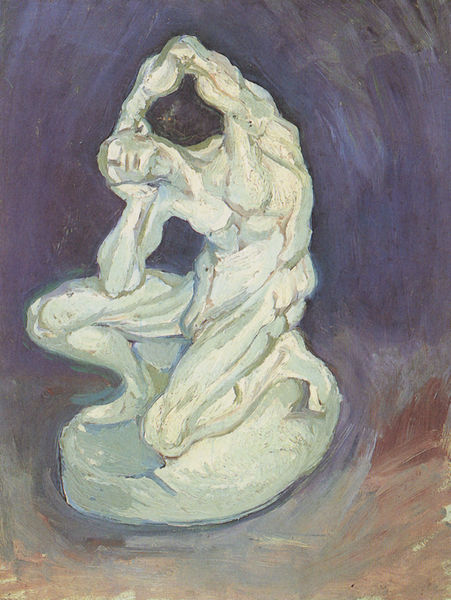
Titel: Gipsmodell eines knienden Mannes
Künstler: Vincent van Gogh
Standort: Amsterdam
Institution: Van Gogh Museum
Schlagwörter: akt, blau, fuß, gemälde, hand, kopf, körper, mann, nackt, schatten, weiß, aquarell, cezanne, sitzen, bewegung, braun, brust, frankreich, geste, grau, hintergrund, kreide, marmor, mitte, mund, ohr, pastell, rücken, stützen, zeichnung, ölbild, rot, beige, expressionismus, malerei, jung, arm, arme, augen, gesicht, mensch, sockel, stein, hals, hände, öl, pastos, boden, figur, pose, kinn, kontrast, skulptur, statue, beine, bein, füße, hocke, man, haltung, studie, moderne, abstrakt, modern, farbe, lila, violett, dehnen, oil, people, red, white, duktus, dunkelblau, expressionism, painting, table, muskeln, bauch, plastik, plinthe, podest, rodin, junge, ölfarbe, geschlecht, knie, oberschenkel, schenkel, geschlossen, muskulös, tusche, unbekleidet, torso, hocken, gewunden, knien, denker, pinsel, kopie, verzweiflung, öffnung, jüngling, unterarm, expressiv, hüfte, leid, muskel, schmerz, food, fruit, naked, nude, achsel, knieend, kniend, brus, ölskizze, head, mountains, trees, feet, aufbruch, konkav, farbverlauf, david, drehung, ferse, purple, athlet, schrei, strecken, unheimlich, windung, versteinerung, verrenkung, oberarme, sculpture, antikisch, violet, marble, sehne, arms, gouache, antique, skultpur, hello, bent, ears, aktstudie, pinselführung, statur, franz marc, marc, reinheit, sehnen, marck, lines, atlas, bizeps, strong, diskus, achselhöhle, contrast, kneeling, unterarme, zusammenbruch, sculptor, skulptir, beklemmung, muscle, diskuswerfer, muscles, gefangensein, hanad, negativ-positiv-raum, rodain, despair, knees, 1900, menschlicher körper, tress, athletic, contour, oils, papa, abs, covered, chai, banana, coarse, mama, crock, sculpturor, guessin', mmon, puossy, holing head, esthetics